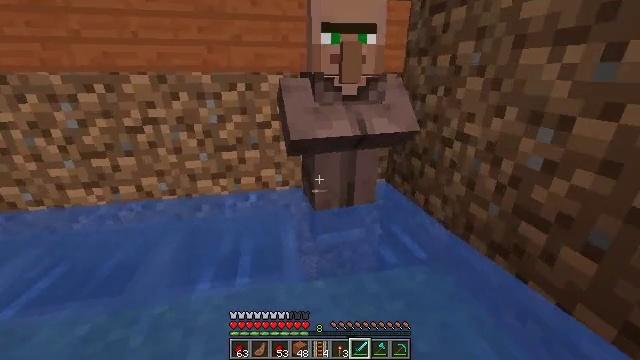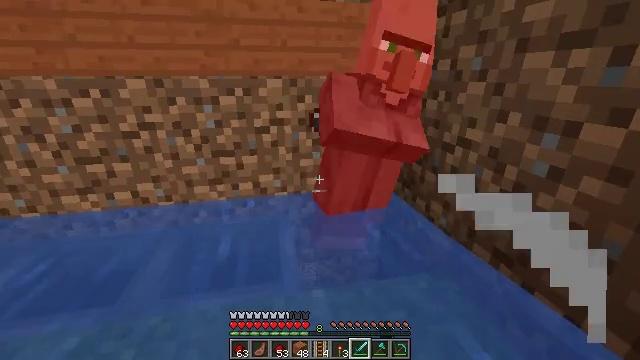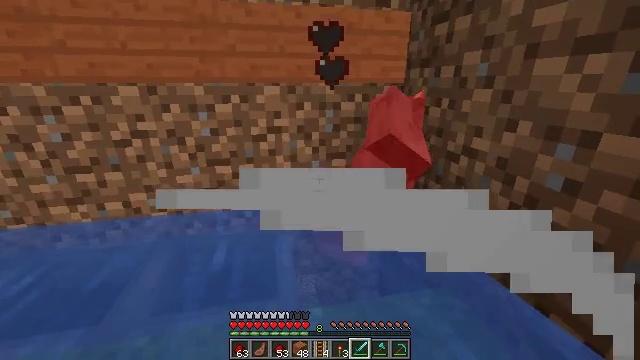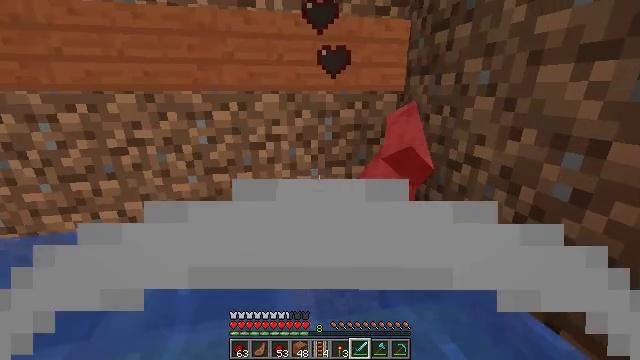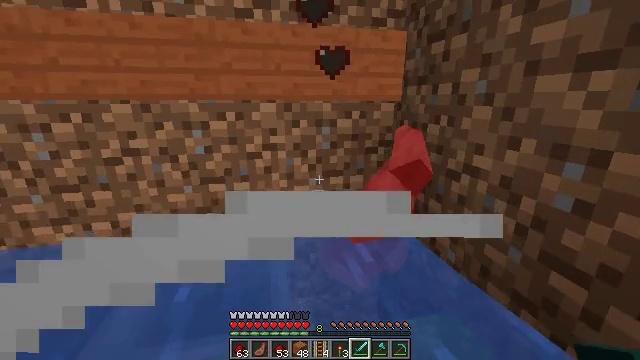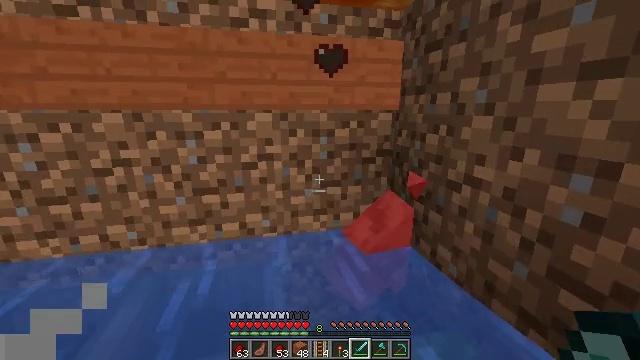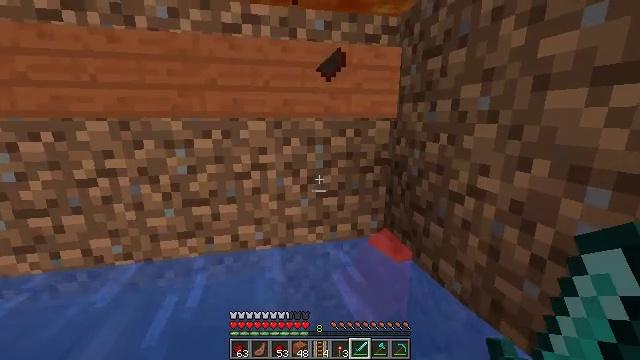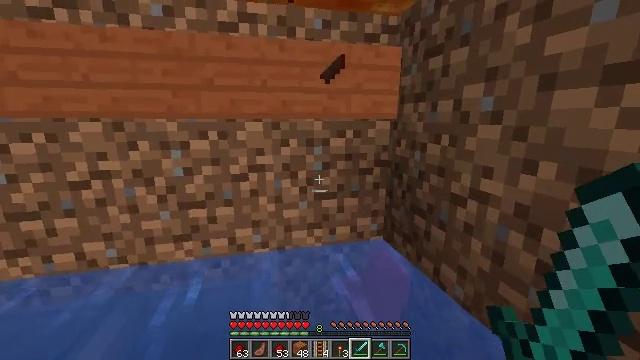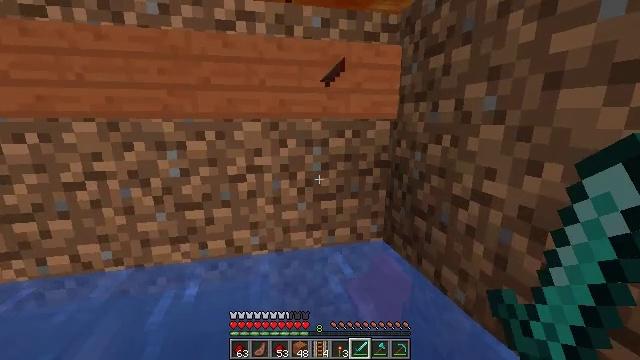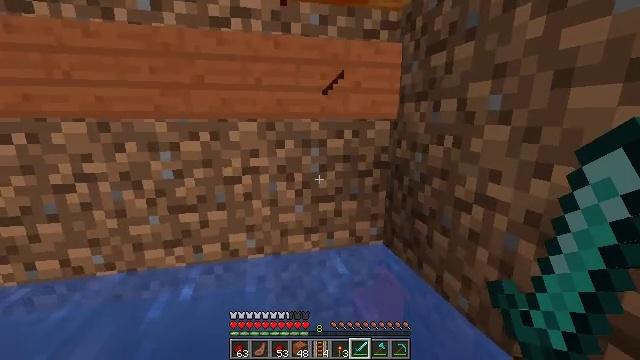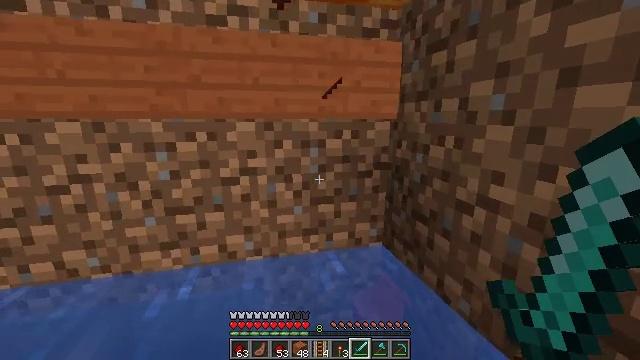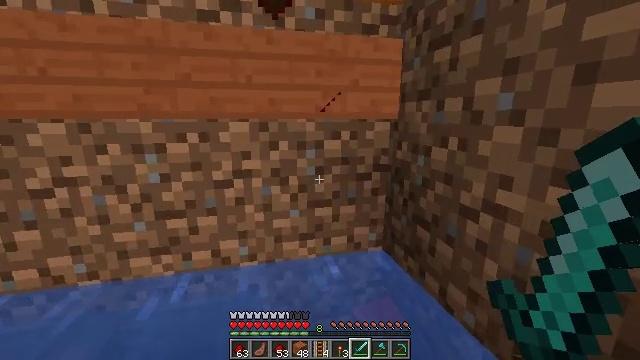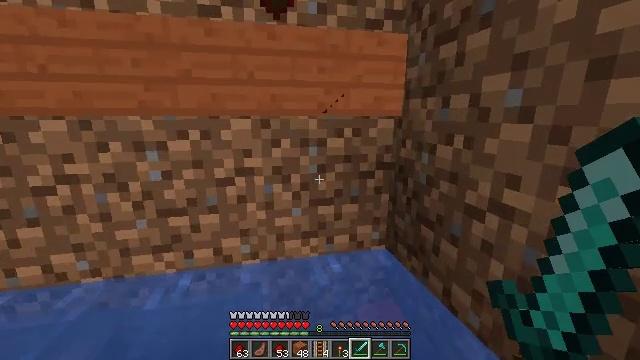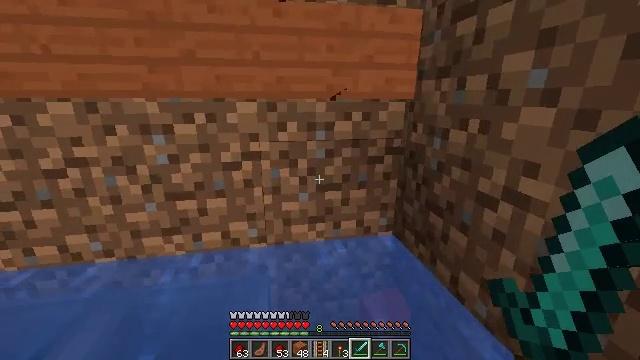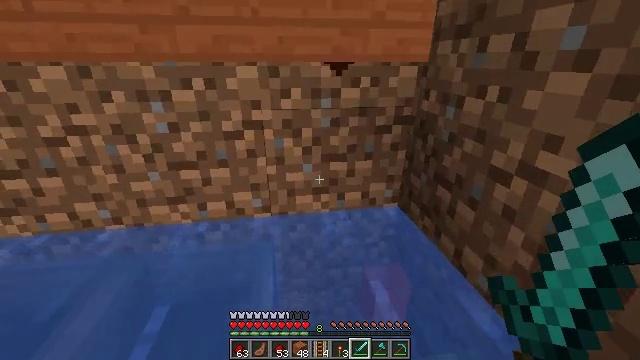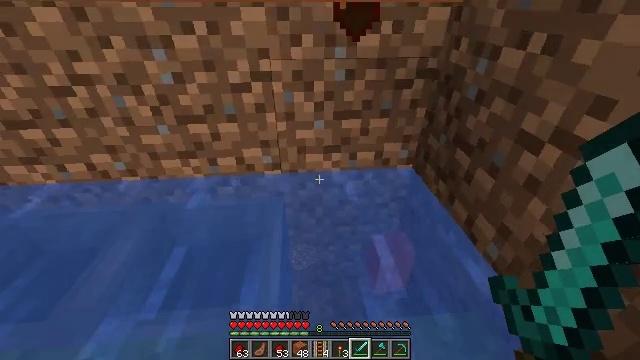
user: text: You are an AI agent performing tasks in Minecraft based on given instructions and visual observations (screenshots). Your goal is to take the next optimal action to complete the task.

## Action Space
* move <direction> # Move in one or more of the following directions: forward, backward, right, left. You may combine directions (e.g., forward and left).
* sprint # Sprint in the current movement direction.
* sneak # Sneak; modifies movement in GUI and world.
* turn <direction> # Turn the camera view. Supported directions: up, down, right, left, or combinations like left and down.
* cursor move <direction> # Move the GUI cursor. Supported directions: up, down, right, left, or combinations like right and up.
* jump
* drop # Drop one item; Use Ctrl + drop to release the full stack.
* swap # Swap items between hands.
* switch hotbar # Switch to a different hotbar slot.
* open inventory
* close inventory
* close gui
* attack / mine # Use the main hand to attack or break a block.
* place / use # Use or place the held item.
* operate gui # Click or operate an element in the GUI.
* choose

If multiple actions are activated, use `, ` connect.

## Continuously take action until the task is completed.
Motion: motion action
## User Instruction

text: Collect dirt by holding left button.
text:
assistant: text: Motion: move right, sneak, attack / mine
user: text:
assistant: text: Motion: move back and move right, sneak, turn up, attack / mine
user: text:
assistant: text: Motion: move back and move right, sneak, turn up
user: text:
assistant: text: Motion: move back and move right, sneak, turn up
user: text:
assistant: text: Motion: move back and move right, sneak, turn up
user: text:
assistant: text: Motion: move back and move right, sneak, turn up
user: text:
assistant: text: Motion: move back and move right, sneak
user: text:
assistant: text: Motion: move back and move right, sneak
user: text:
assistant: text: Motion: move back and move right, sneak
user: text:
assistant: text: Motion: move right, sneak
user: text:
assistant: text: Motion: move right, sneak
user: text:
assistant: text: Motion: move back and move right, sneak
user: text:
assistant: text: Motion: move back and move right, sneak, turn left and down
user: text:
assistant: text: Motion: move back and move right, sneak, turn left and down
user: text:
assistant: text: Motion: move right, sneak, turn left and down
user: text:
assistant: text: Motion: move right, sneak, turn left and down
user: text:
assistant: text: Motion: move right, sneak, turn left and down
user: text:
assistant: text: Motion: move right, turn left and down
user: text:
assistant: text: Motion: move right, turn left and down
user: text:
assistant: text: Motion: move right, turn left and down
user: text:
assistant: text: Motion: turn left and down
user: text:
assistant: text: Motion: turn left and down
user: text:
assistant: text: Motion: turn left
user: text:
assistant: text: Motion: turn left
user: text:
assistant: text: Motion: no_op
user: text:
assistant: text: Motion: no_op
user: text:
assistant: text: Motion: no_op
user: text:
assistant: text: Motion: no_op
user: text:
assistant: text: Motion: no_op
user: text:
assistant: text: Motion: no_op